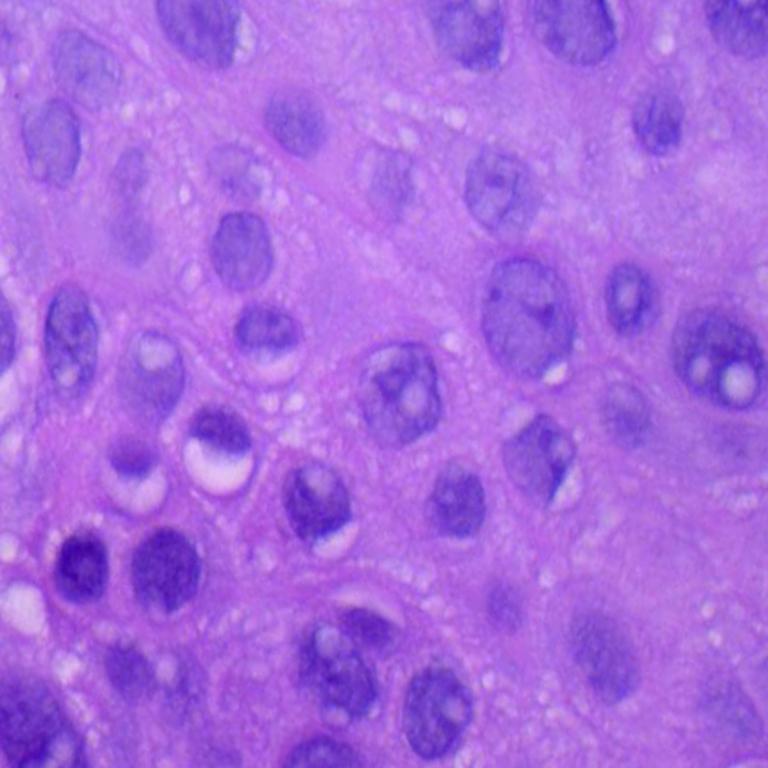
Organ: lung
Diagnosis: squamous carcinomas